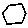
Label: hexagon